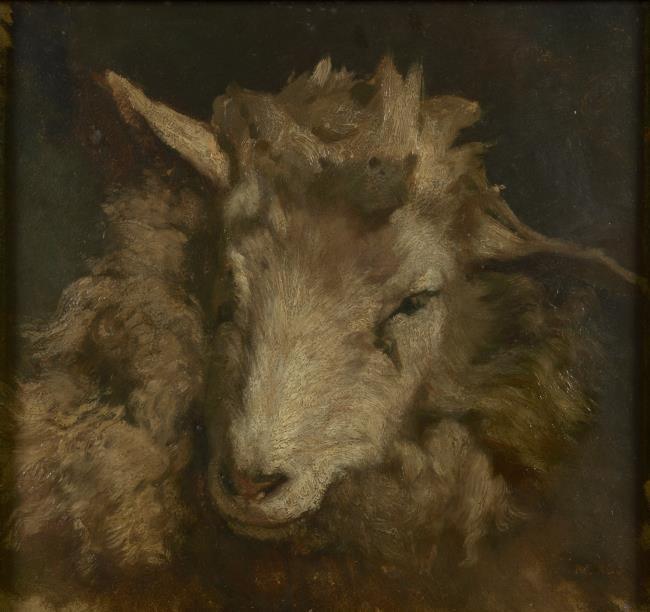
Title: A ram's head
Artist: Matthijs Maris
Earliest date: 1859
Latest date: 1859
Genre: painting
Iconography: cattle
Keywords: animal painting (genre), sheep, ram, head (representation)